Question: Can anyone tell me how to give a two different color to the list items of a customized list-view in android?
Like the below image.Is it possible?

Suggestion please
Thanks for your precious time!..
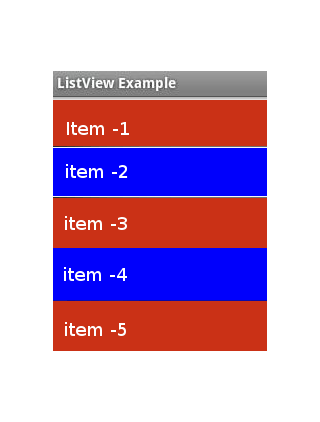
Answer: This code will help you,
Insert this code in your custom list adapter,
'''
public class ListAdapter extends BaseAdapter{
Context ctx;
LayoutInflater lInflater;
List<String> data;
ListAdapter(Context context, List<String> data) {
ctx = context;
this.data = data;
lInflater = (LayoutInflater) ctx
.getSystemService(Context.LAYOUT_INFLATER_SERVICE);
}
@Override
public int getCount() {
return data.size();
}
@Override
public Object getItem(int position) {
return data.get(position);
}
@Override
public long getItemId(int position) {
return position;
}
@Override
public View getView(int position, View convertView, ViewGroup parent) {
View view = convertView;
if (view == null) {
view = lInflater.inflate(R.layout.listitem, parent, false);
}
// The logic is added here
if (position % 2 == 0) {
view.setBackgroundResource(R.drawable.artists_list_backgroundcolor);
} else {
view.setBackgroundResource(R.drawable.artists_list_background_alternate);
}
((TextView) view.findViewById(R.id.yourText)).setText(data.get(position));
return view;
}
}
'''